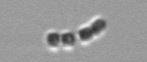
Label: Chaetoceros